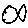
Label: fish